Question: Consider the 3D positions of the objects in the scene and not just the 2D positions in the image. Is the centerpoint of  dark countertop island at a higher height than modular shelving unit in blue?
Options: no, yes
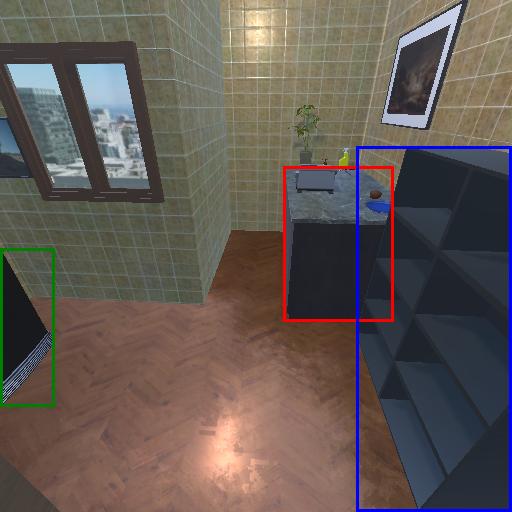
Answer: no